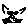
Label: cat